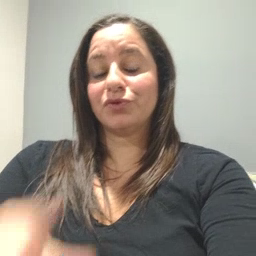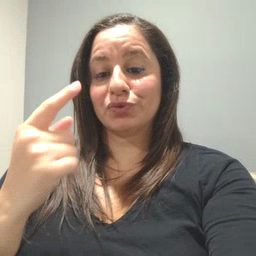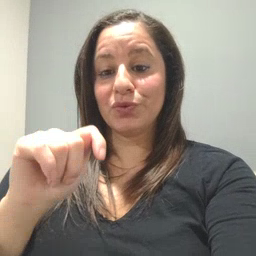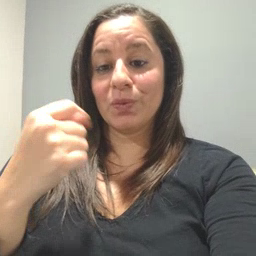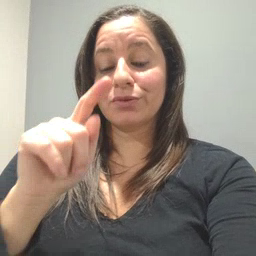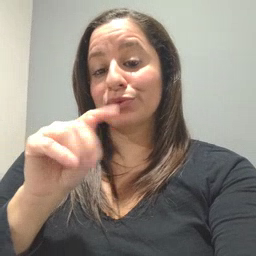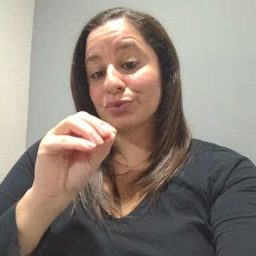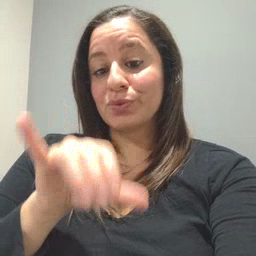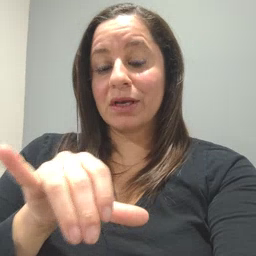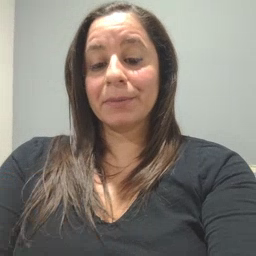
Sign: toy